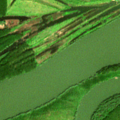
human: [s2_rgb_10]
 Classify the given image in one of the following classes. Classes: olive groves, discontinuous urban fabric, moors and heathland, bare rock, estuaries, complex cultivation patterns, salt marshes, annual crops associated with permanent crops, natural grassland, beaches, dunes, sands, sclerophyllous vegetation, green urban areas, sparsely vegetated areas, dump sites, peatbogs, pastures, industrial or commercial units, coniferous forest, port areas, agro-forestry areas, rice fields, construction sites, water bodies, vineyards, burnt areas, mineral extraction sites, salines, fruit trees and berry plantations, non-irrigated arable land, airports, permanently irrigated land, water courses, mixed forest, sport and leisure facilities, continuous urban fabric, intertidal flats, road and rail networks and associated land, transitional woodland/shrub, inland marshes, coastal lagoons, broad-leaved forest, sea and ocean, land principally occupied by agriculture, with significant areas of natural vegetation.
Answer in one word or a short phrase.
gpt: land principally occupied by agriculture, with significant areas of natural vegetation, broad-leaved forest, transitional woodland/shrub, water courses